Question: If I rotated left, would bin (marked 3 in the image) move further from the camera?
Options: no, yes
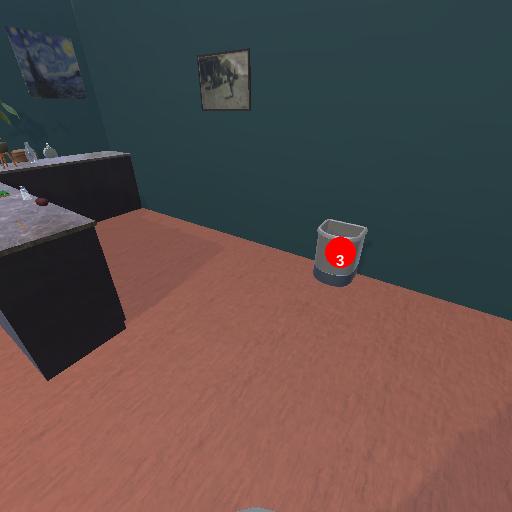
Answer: no